高一 · 立体几何学
如图, $P$ 为正方体 $A B C D-A_{1} B_{1} C_{1} D_{1}$ 中 $A C_{1}$ 与 $B D_{1}$ 的交点, 则 $\triangle P A C$ 在该正方体各个面上的射

影可能是 ( )

(1)

(2)

(3)

(4)

D. (2)(4)
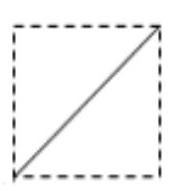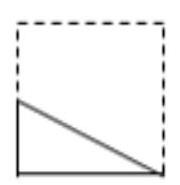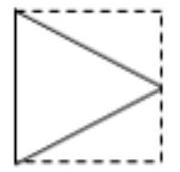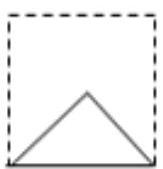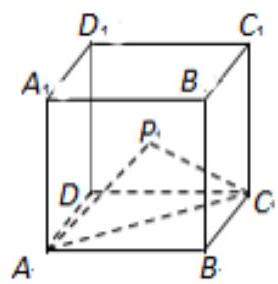
(1)(2)(3)(4)
B. (1)(3)
C. (1)(4)
b.
答案: C
解析: 【分析】

从三个角度对正方体进行平行投影, 首先确定关键点 $P 、 A, C$ 在各个面上的投影, 再把它们连接起来, 即得 $\triangle P A C$ 在该正方体各个面上的射影.

【详解】

由题意知, $P$ 为正方体 $A B C D-A_{1} B_{1} C_{1} D_{1}$ 的中心,

则从上向下投影时, 点 $P$ 的影子落在对角线 $A C$ 上, 故 $\triangle P A C$ 在下底面上的射影是线段 $A C$, 是第一个图形;

当从前向后投影时, 点 $P$ 的影子应落在侧面 $C D C_{1} D_{1}$ 的中心上, $A$ 点的影子落在 $D$ 上, 故故 $\triangle P A C$在面 $C D C_{1} D_{1}$ 上的射影是三角形, 是第四个图形;

当从左向右投影时, 点 $P$ 的影子应落在侧面 $B C B_{1} C_{1}$ 的中心上, $A$ 点的影子落在 $B$ 上, 故故 $\triangle P A C$在面 $C D C_{1} D_{1}$ 上的射影是三角形, 是第四个图形.

故选: $C$.

【点睛】

本题主要考查了平行投影和空间想象能力, 关键是确定投影图得关键点, 如顶点等, 再一次连接即可得在平面上的投影图, 主要依据平行投影的含义和空间想象来完成.